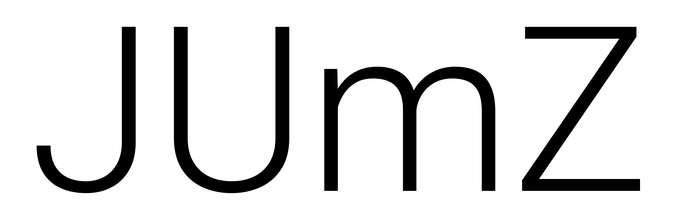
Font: Roboto_Light